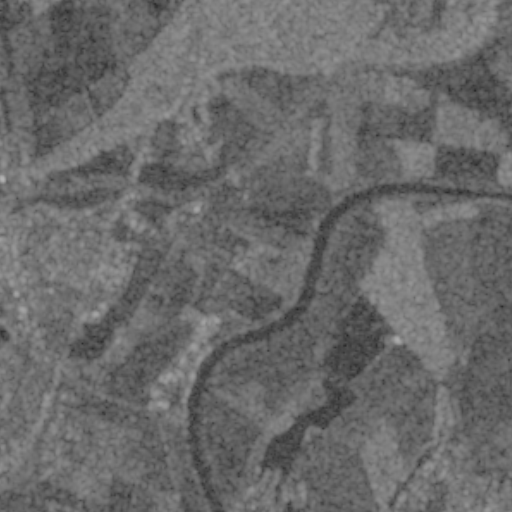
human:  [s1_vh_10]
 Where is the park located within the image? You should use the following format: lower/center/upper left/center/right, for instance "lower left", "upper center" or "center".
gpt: The park is located in the center left of the image.
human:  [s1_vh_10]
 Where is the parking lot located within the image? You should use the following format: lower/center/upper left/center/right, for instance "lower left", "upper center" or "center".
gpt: The parking lot is located in the lower left of the image.
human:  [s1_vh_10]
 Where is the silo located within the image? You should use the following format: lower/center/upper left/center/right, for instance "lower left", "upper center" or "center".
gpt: The silo is located in the center left of the image.
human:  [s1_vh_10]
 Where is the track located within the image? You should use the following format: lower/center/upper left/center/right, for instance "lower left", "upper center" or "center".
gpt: There is no track in the image.

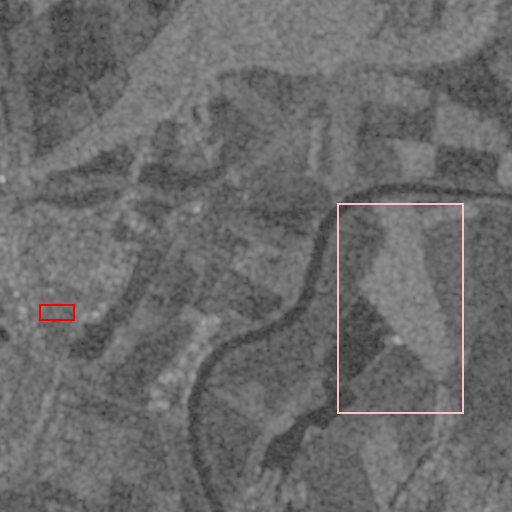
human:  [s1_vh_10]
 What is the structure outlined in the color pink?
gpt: The structure outlined in pink is a crop field.
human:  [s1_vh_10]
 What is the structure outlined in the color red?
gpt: The structure outlined in red is a park.
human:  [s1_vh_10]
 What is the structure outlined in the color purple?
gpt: There is no purple outline.